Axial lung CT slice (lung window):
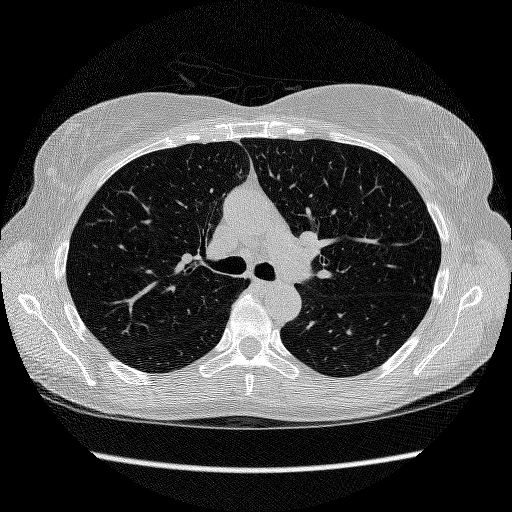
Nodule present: no